Question: <URL>

I've got three tables and many to many connections. In my JSF-application I am trying to add users. In my groups-table there is three different groups: admin, customer and user.
What I have done:
1. After inserting data to jsf-form user clicks save.
2. ManagedBean called usersController fetches the group (customer-group) from groupsController
3. usersController ManagedBean creates the new user and save it to the mySQL-db.
4. PROBLEM is that groups_has_user-table is empty
Users:
'''
public class Users implements Serializable {
@ManyToMany(mappedBy = "usersCollection")
private Collection<Groups> groupsCollection;
'''
Groups:
'''
public class Groups implements Serializable {
@JoinTable(name = "groups_has_user", joinColumns = {
@JoinColumn(name = "groups_group_id", referencedColumnName = "group_id", nullable = false)}, inverseJoinColumns = {
@JoinColumn(name = "user_username", referencedColumnName = "username", nullable = false)})
@ManyToMany
private Collection<Users> usersCollection;
'''
UsersController-managedBean
'''
// current is type Users
current.setIsCustomer(Boolean.TRUE);
//BalusC!! Why this is not working but the one below is?
//FacesContext facesContext = FacesContext.getCurrentInstance();
//HttpSession session = (HttpSession) facesContext.getExternalContext().getSession(false);
//GroupsController groupsC = (GroupsController)session.getAttribute("groupsController");
FacesContext context = FacesContext.getCurrentInstance();
GroupsController groupsC = (GroupsController) context.getApplication().evaluateExpressionGet(context, "#{groupsController}", GroupsController.class);
// Fetching group number 2, customer
Groups customerGroup = groupsC.getGroupByGroupId(new Integer(2));
List<Users> usersCollection = (List<Users>) customerGroup.getUsersCollection();
usersCollection.add(current);
//List<Groups> groupList = groupsC.getAllGroups();
customerGroup.setUsersCollection(usersCollection);
// Updating the group using GroupsController
groupsC.updateGroup(customerGroup);
//groupList.add(customerGroup);
//current.setGroupsCollection(groupList);
getFacade().create(current);
'''
Only way how I got something to join-table (groups_has_user) is to add group at the same time to groups-table but then there is an own line for every user and I think that it's not the purpose. Many has asked that, but I couldn't figured that out even if I read those.
Thanks and sorry!
Sami
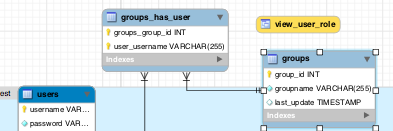
Answer: I got it working. My code was messy and I cleaned it out and it helped. I am not so sure why updating the groups-table inserts a new user to Users-table, but it is ok to me. At first I updated groups-table and inserted user to users-table and I always got an exception that there is the pk already (username is the pk). So it made two inserts to users-table, but now it's working perfectly. No more lines to groups-table just to joint-table and users-table.
'''
// Add current new user to the customer-group
usersCollection.add(currentUser);
customerGroup.setUsersCollection(usersCollection);
// Updating the group using GroupsController, THIS INSERTS USER TO USERS-table as well!!
groupsC.updateGroup(customerGroup);
'''